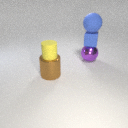
large purple metal sphere behind large brown metal cylinder